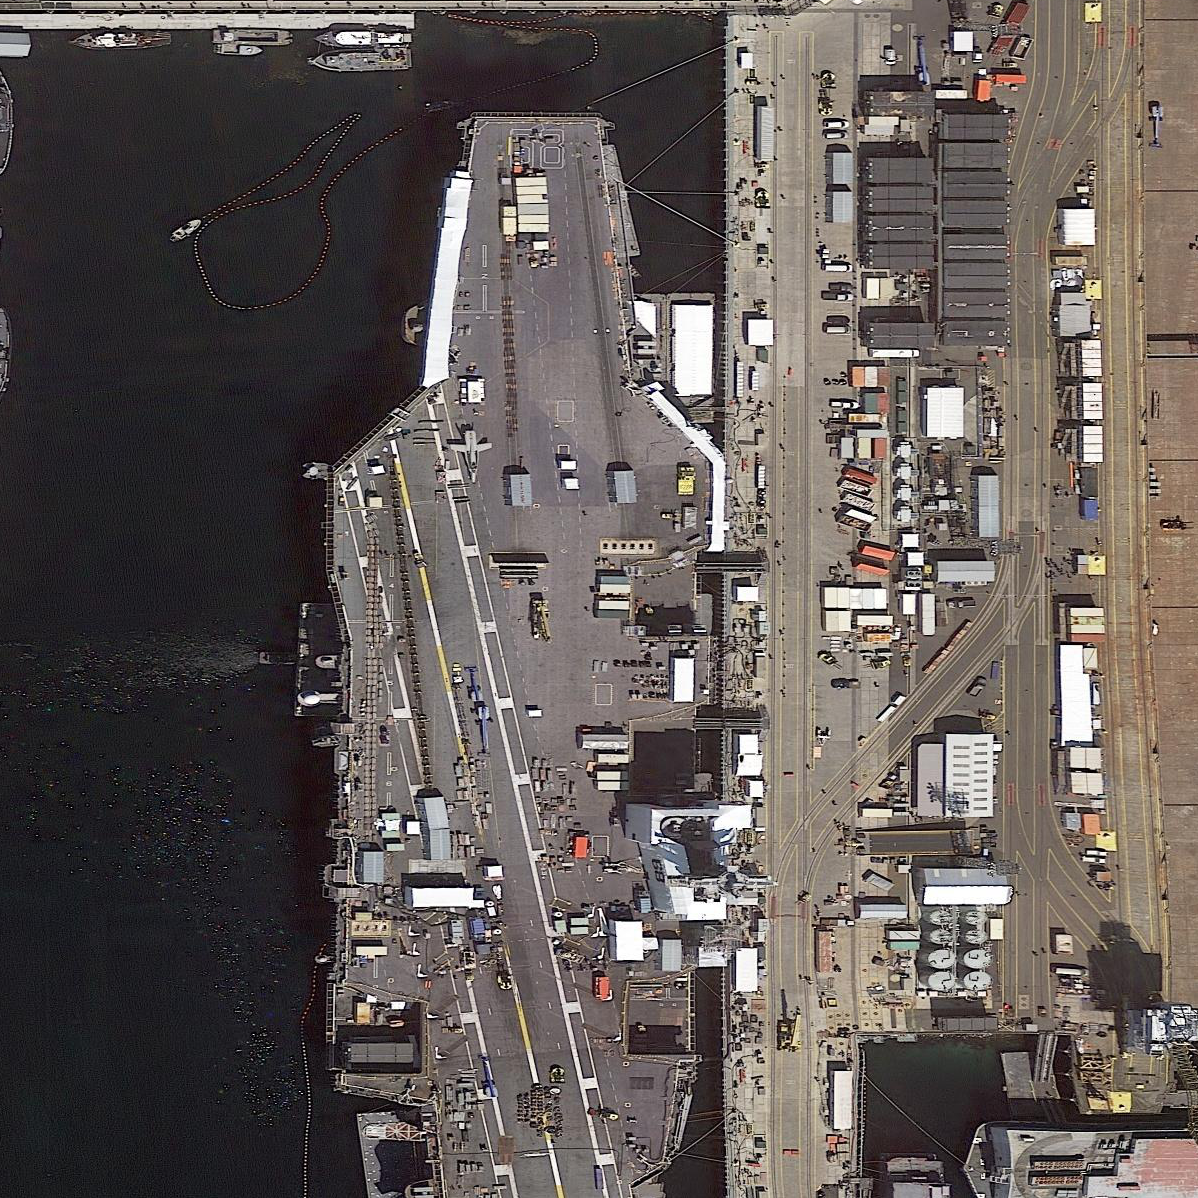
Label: aircraft_carrier